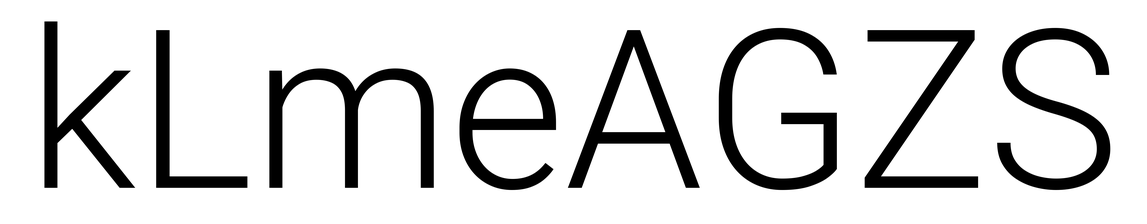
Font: Roboto_Light